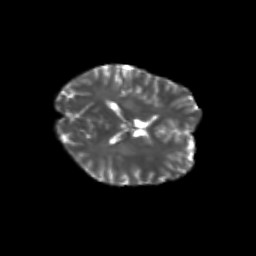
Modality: T2w
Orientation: axial
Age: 19
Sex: female
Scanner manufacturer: siemens
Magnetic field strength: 3 T
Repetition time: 3.5 s
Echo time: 0.104 s